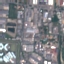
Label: Industrial